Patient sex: M
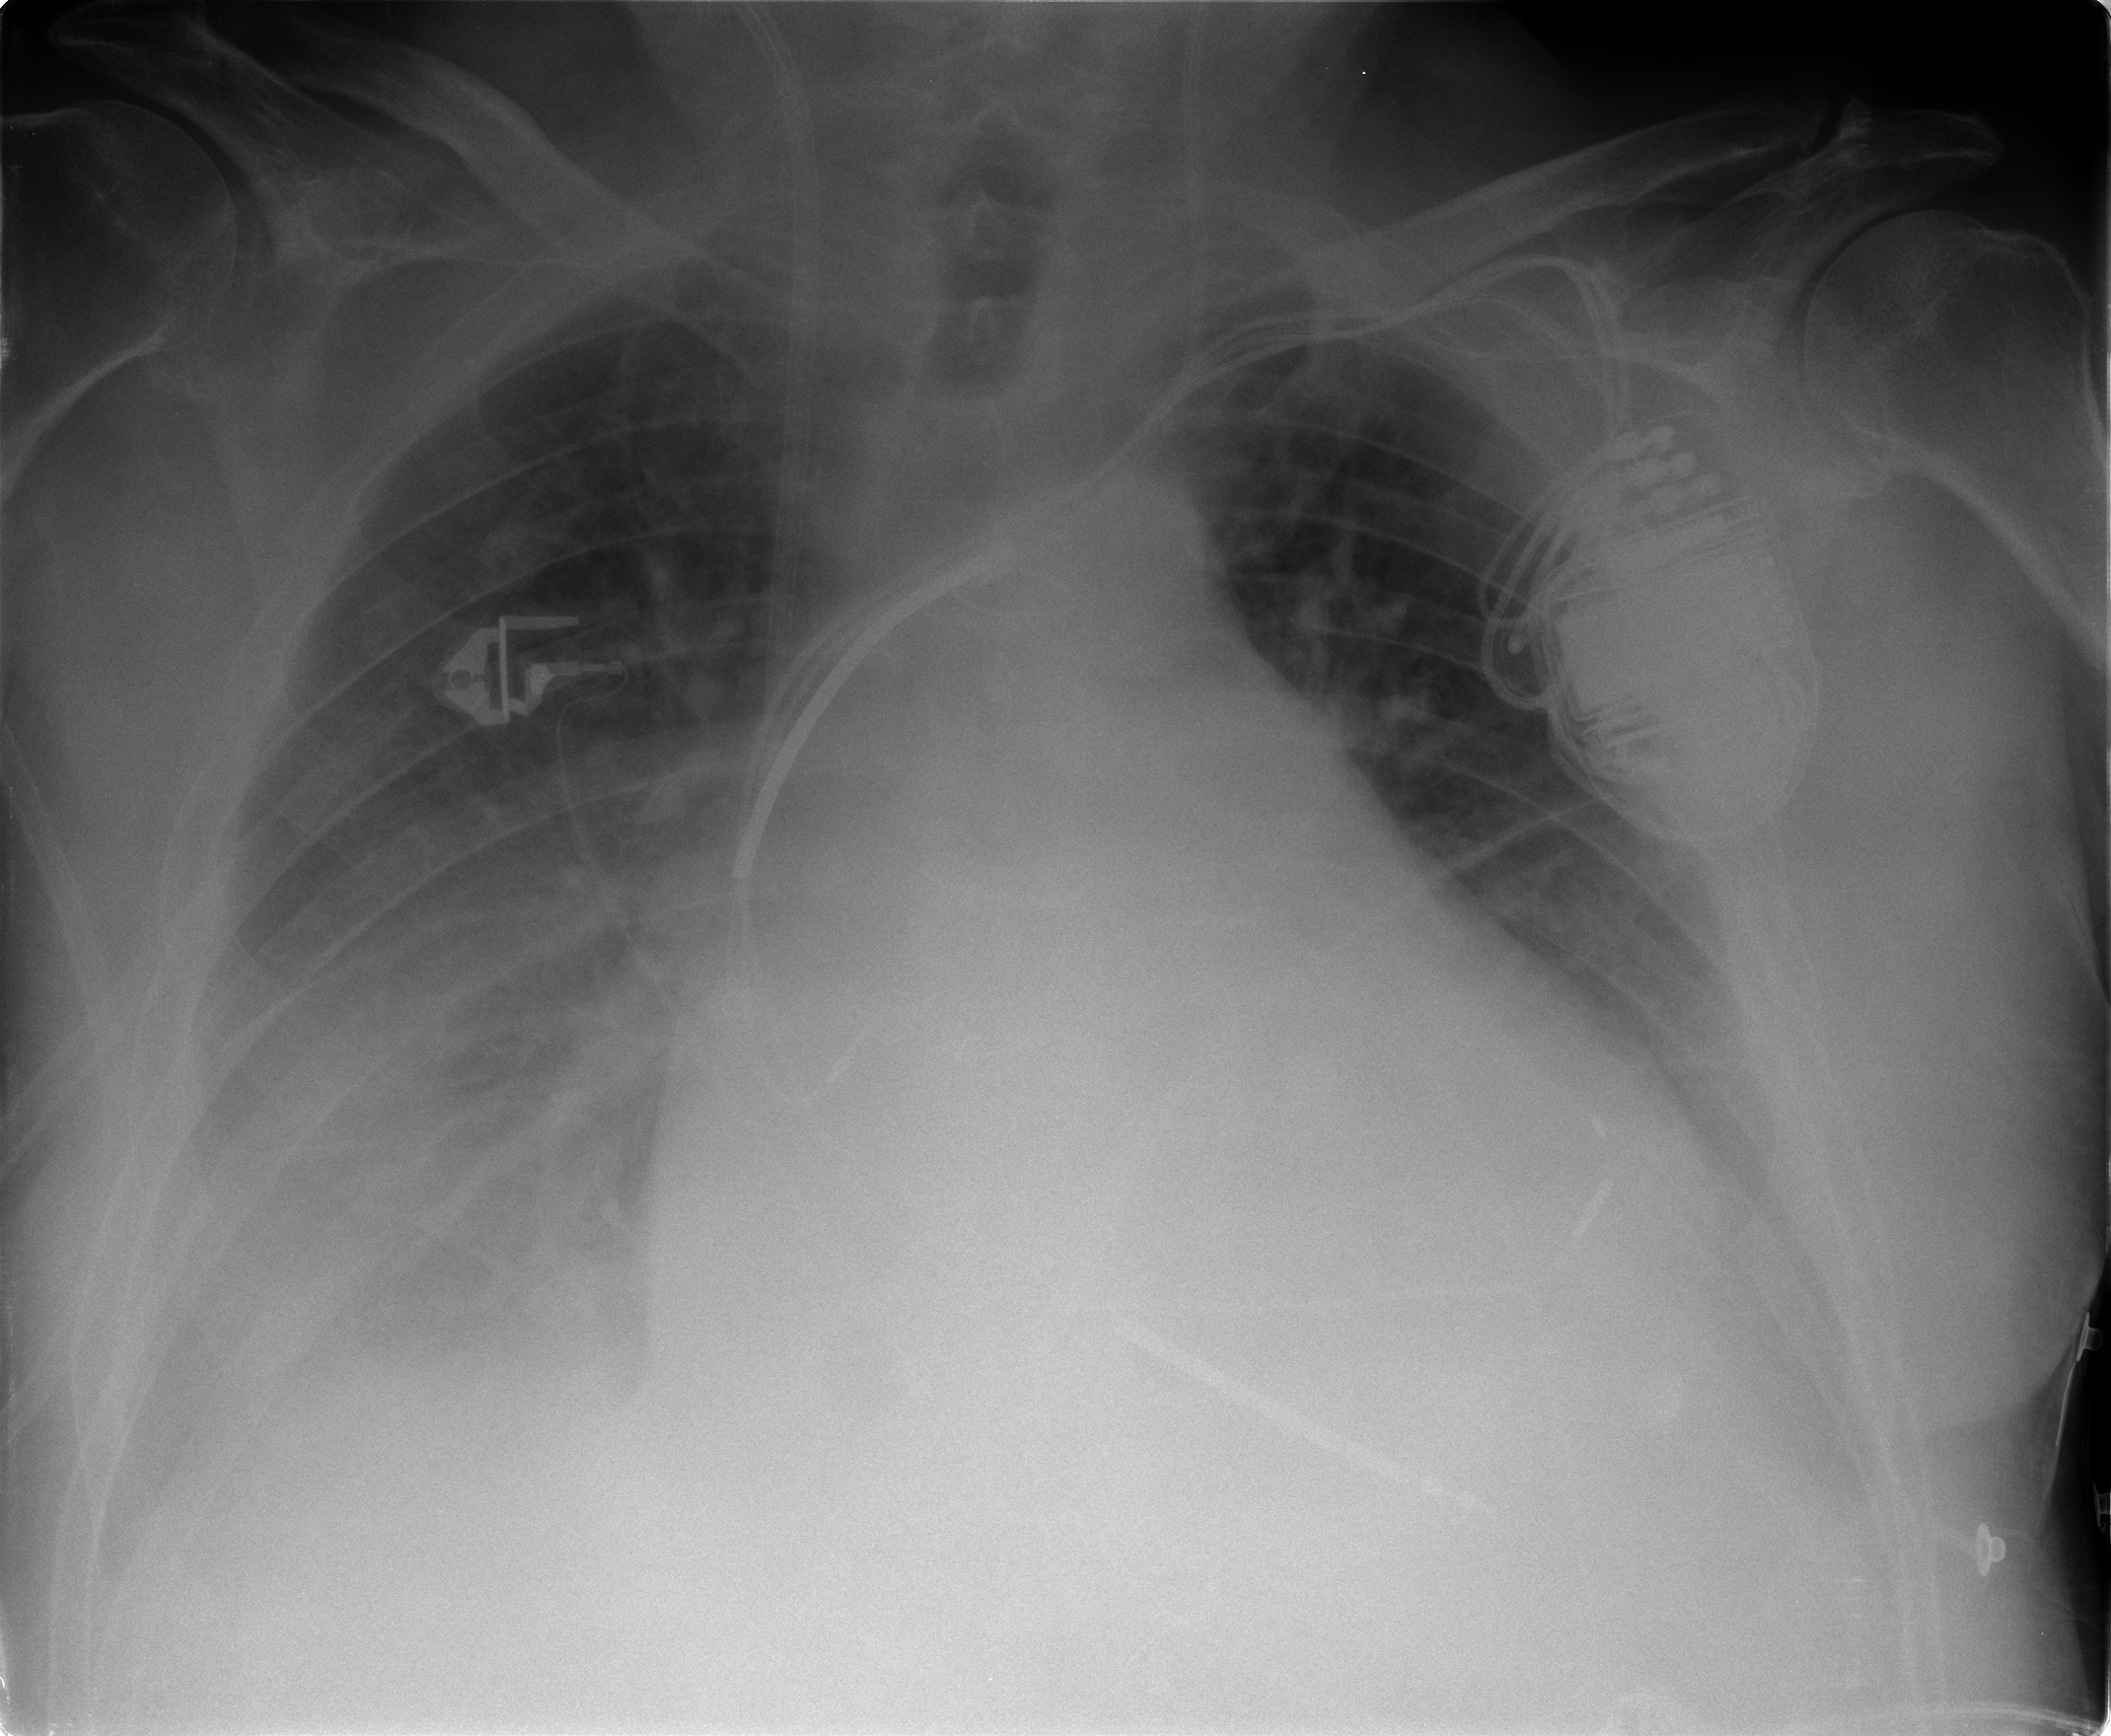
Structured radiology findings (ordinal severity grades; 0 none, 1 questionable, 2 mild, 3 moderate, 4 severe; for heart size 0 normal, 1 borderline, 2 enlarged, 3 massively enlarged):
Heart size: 2
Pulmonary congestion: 2
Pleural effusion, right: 2
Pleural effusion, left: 2
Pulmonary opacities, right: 2
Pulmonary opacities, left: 0
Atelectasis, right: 2
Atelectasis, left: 2